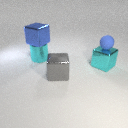
large cyan metal cylinder below large blue metal cube